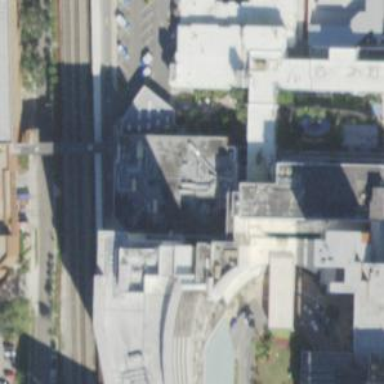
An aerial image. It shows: Hospital building.